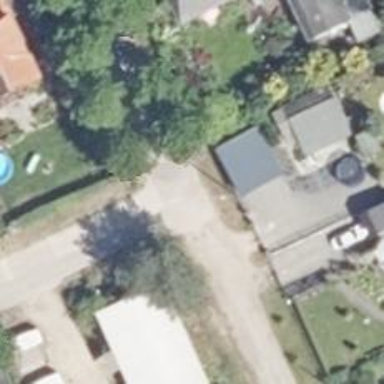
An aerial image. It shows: Residential road.